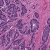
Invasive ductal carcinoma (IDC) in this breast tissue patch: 1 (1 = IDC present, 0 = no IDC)